Interaction volume radius: 10 \u00c5
Interaction volume height: 10 \u00c5
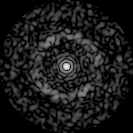
Disorder parameter: 0.8028